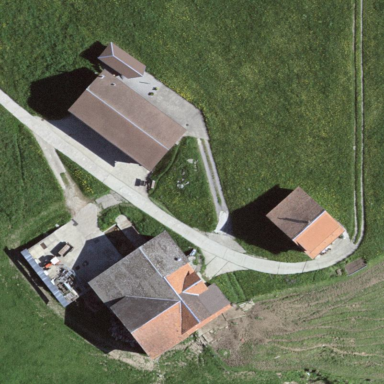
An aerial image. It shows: Farmyard area.